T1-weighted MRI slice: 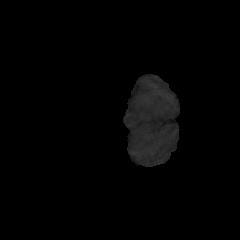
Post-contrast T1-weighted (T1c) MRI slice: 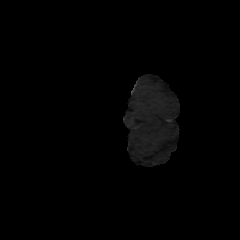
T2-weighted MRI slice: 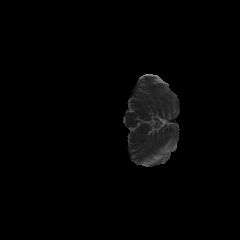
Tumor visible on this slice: no